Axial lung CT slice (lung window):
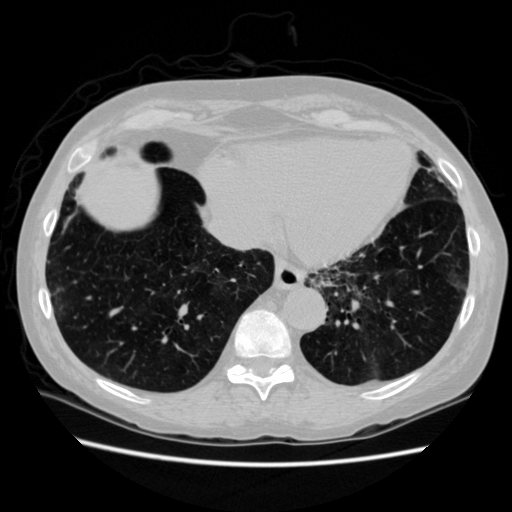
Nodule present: no